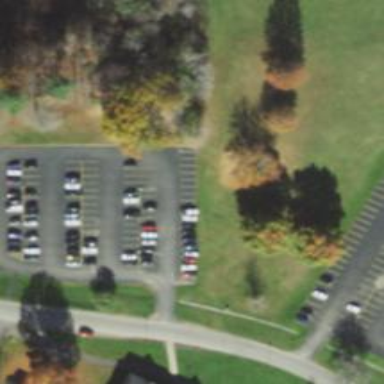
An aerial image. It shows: Paved parking area with park and ride facility available.